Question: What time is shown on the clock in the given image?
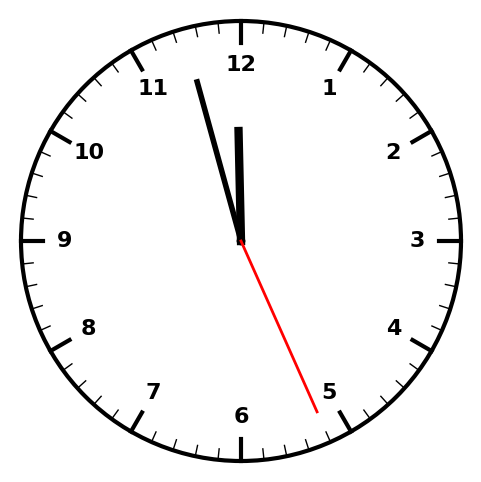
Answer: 11:57:26